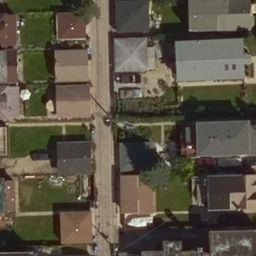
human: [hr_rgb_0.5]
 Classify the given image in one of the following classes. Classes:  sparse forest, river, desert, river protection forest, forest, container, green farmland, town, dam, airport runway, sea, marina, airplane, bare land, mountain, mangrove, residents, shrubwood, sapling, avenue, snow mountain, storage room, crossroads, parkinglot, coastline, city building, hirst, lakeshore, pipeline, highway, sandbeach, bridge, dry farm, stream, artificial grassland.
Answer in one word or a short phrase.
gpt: residents